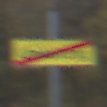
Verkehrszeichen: EndeDerUmleitungsankuendigung
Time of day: SunriseSunset
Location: Outdoor (Nature)
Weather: PartlyCloudy
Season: Autumn
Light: Natural